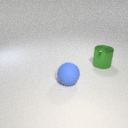
large blue rubber sphere to the left of large green metal cylinder